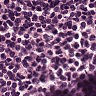
Metastatic tissue present: no